Field crop: maize
Growth stage: 1
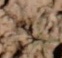
Species: lolium